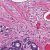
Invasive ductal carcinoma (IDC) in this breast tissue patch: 1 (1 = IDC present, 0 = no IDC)